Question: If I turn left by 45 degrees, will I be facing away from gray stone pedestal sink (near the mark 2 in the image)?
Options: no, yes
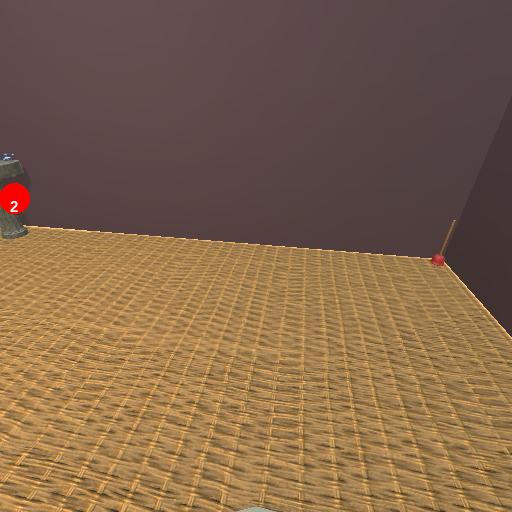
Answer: no